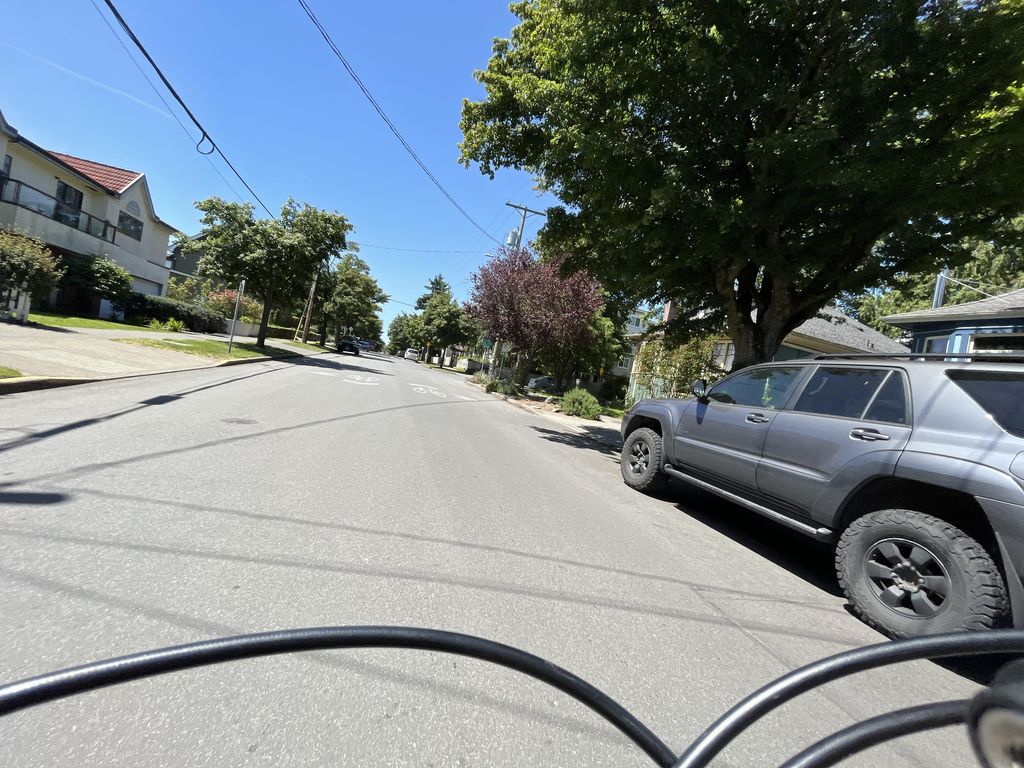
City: victoria